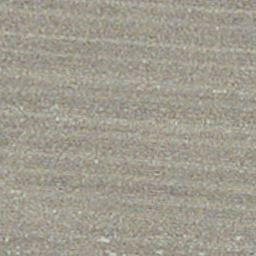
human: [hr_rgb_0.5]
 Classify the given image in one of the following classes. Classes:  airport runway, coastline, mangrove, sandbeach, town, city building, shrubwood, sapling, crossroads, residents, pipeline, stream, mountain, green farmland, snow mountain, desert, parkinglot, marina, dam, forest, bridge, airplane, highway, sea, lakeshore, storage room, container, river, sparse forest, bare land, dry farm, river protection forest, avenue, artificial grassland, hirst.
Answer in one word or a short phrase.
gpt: dry farm